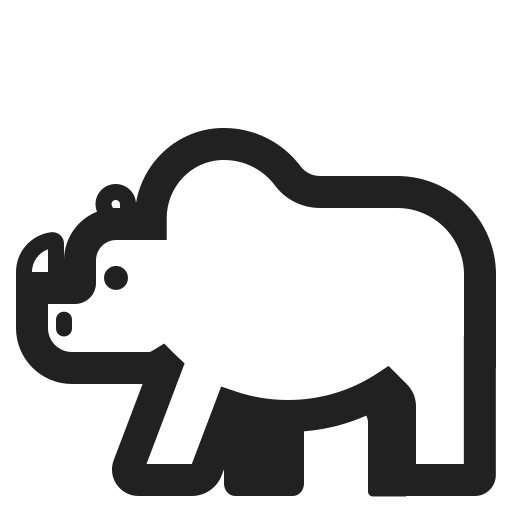
rhinoceros high contrast